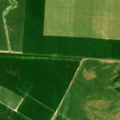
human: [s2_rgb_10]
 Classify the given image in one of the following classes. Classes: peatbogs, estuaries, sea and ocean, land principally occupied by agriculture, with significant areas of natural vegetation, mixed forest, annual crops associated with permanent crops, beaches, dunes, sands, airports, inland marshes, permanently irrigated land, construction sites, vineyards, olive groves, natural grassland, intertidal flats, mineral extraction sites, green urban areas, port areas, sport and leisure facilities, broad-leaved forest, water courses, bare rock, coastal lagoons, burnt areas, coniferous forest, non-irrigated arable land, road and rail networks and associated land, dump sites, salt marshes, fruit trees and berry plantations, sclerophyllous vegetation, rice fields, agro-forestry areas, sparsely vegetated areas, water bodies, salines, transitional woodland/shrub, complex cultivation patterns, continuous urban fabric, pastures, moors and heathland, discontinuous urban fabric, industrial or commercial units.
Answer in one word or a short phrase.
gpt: non-irrigated arable land